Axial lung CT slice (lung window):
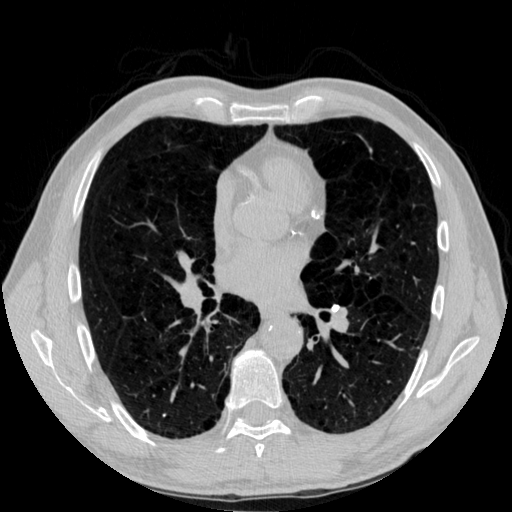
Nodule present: no